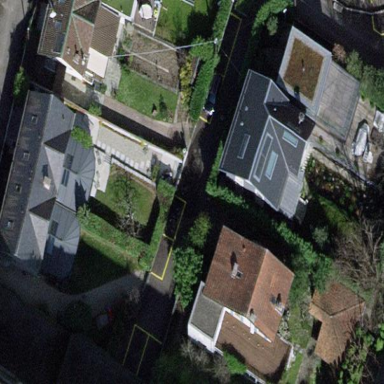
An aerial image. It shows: Garden enclosed by fence.